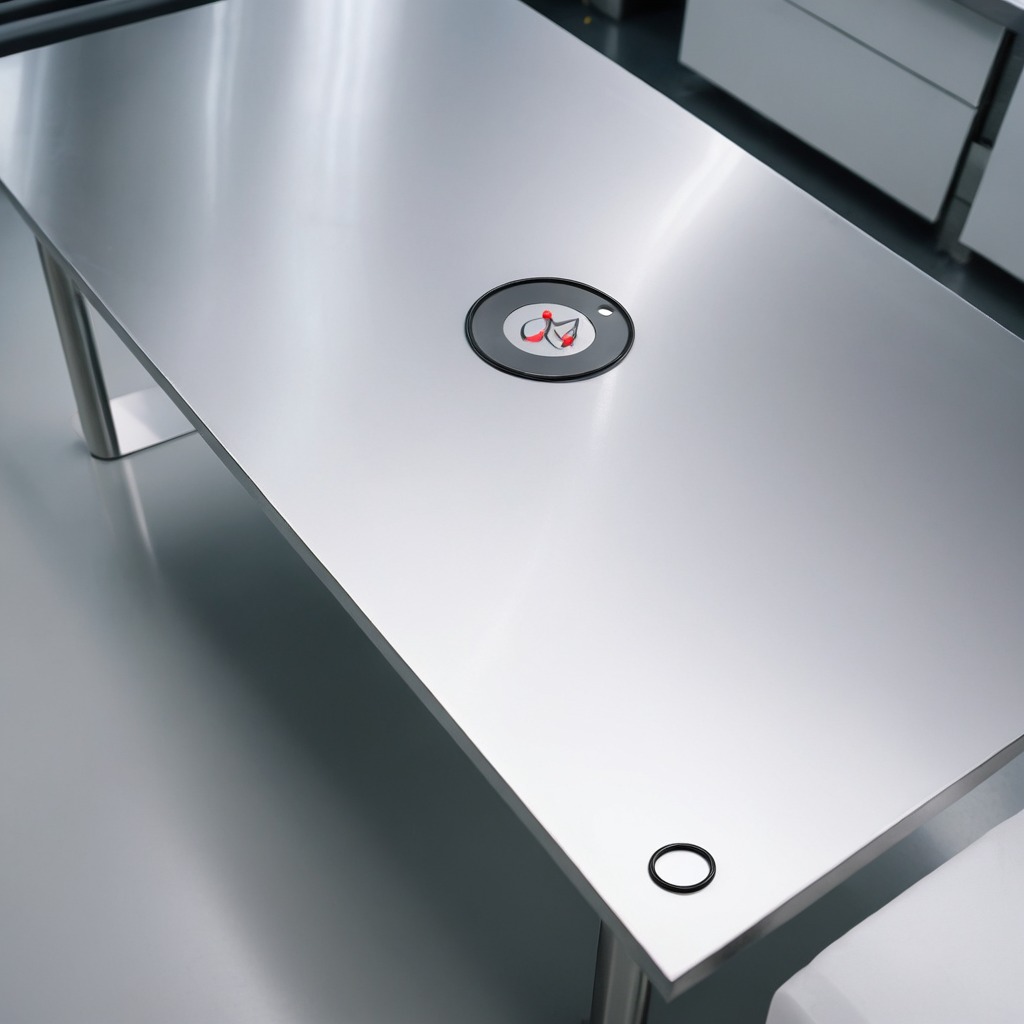
A rubber O-ring is lying on a stainless steel table in a high-end prototyping lab.